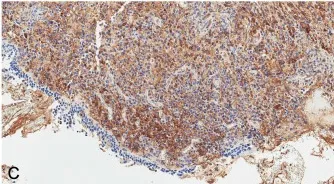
Immunoglobulin free light chain (IgLC) levels in lung tissue were determined by immunohistochemistry, and no abnormalities were observed both at. Low.
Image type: pathology (immunostaining)